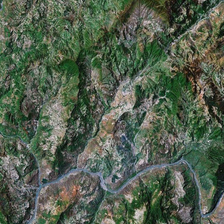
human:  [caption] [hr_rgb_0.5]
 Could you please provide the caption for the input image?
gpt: small rivers are between a piece of green mountains .

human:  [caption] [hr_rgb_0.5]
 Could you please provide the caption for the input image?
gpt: small rivers are between a piece of green mountains .

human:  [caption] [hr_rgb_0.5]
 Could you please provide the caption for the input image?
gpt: small rivers are between a piece of green mountains .

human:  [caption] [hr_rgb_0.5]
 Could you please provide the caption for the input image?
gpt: small rivers are between a piece of green mountains .

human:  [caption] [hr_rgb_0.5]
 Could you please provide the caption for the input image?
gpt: small rivers are between a piece of green mountains .